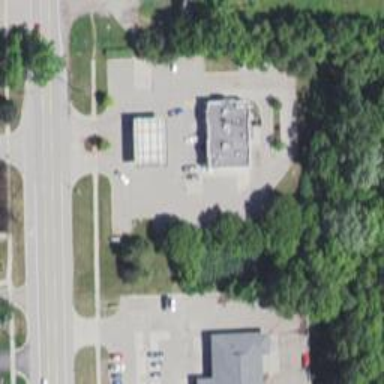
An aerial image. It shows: Convenience shop.